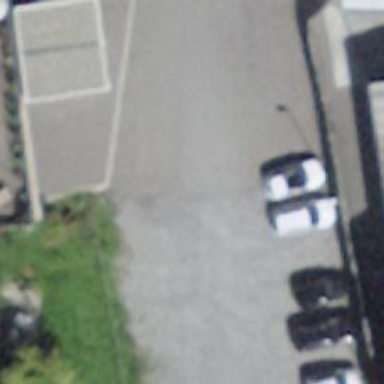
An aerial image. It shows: Parking aisle designated as service road.